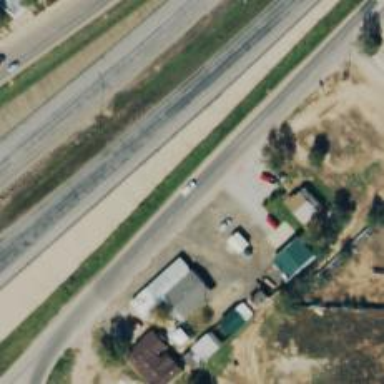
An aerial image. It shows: Tertiary road with frontage road.